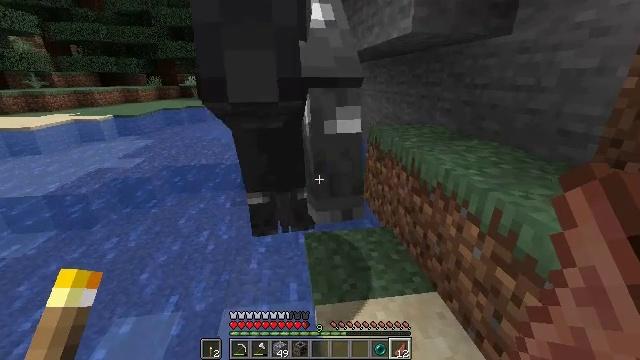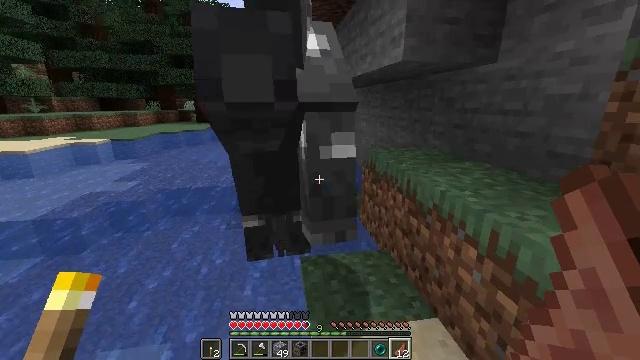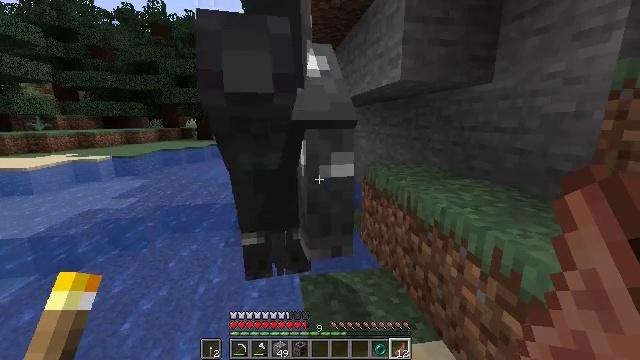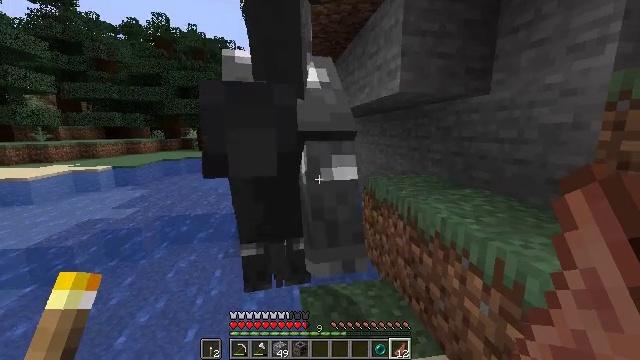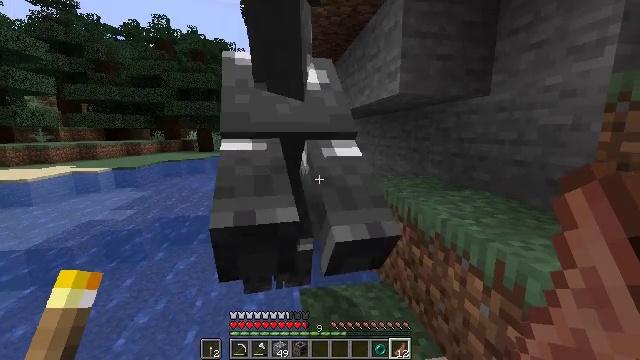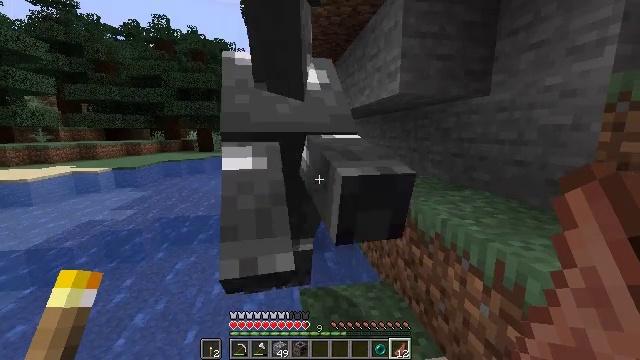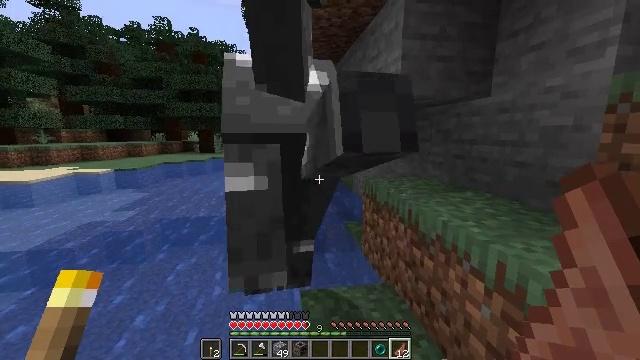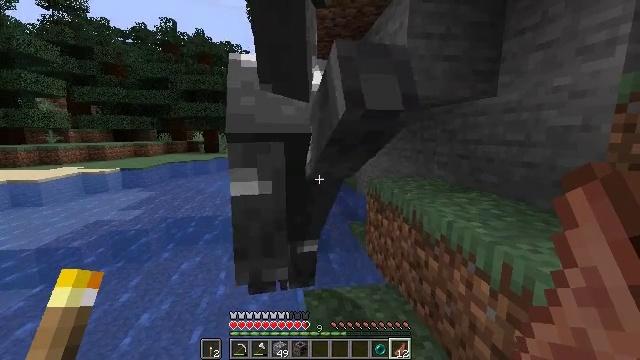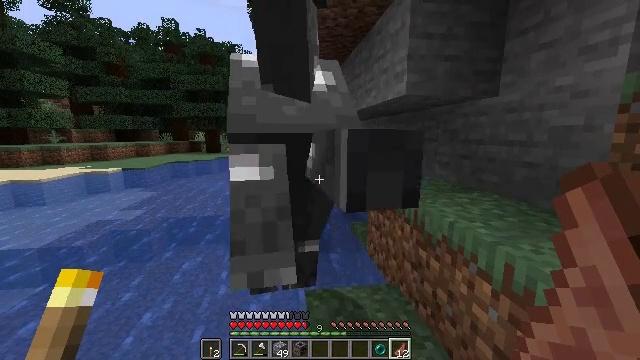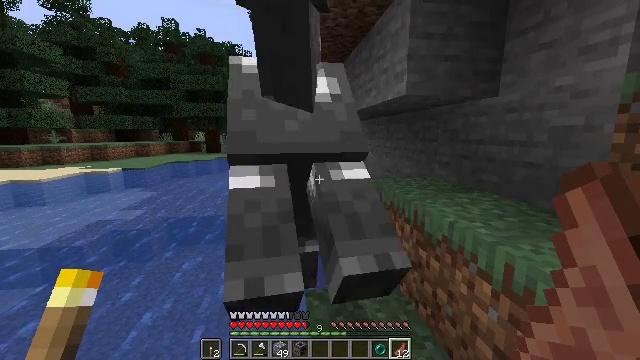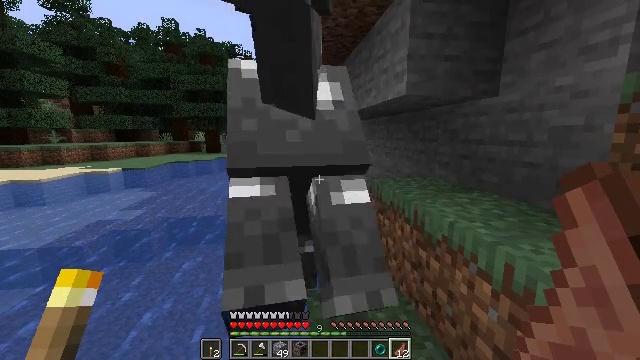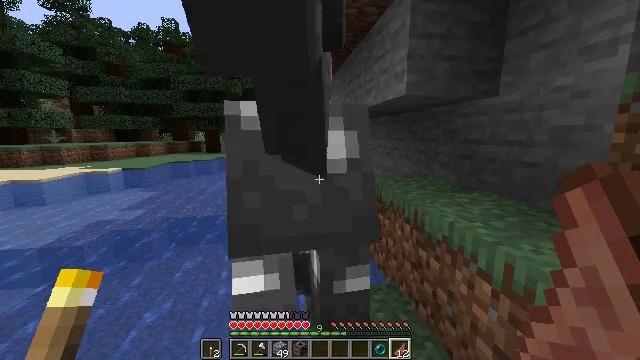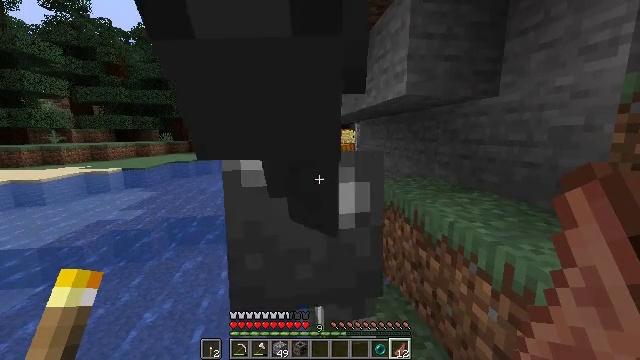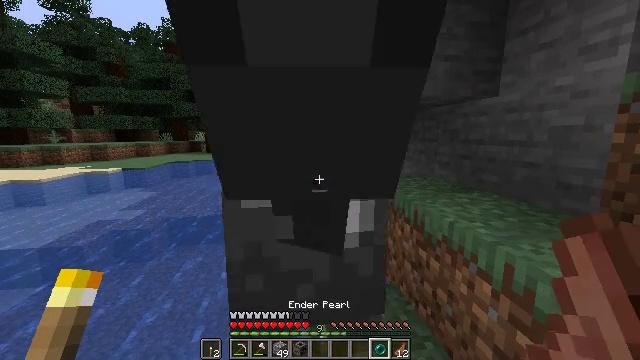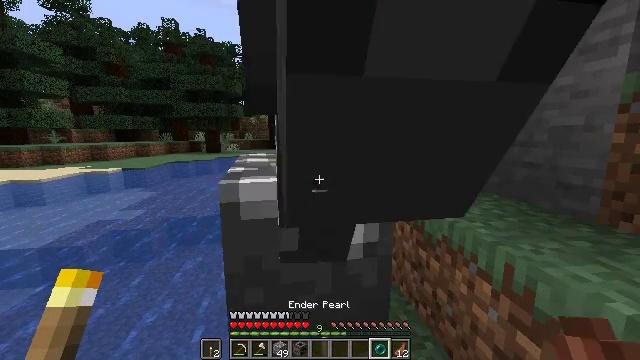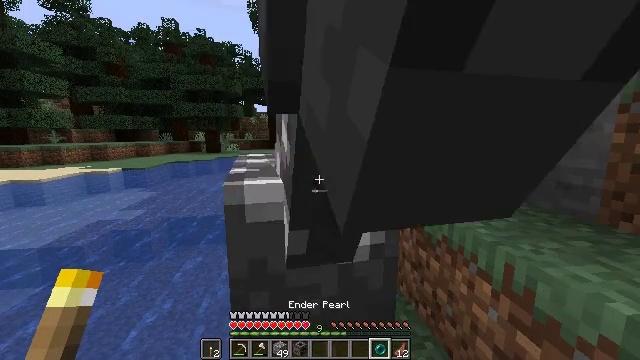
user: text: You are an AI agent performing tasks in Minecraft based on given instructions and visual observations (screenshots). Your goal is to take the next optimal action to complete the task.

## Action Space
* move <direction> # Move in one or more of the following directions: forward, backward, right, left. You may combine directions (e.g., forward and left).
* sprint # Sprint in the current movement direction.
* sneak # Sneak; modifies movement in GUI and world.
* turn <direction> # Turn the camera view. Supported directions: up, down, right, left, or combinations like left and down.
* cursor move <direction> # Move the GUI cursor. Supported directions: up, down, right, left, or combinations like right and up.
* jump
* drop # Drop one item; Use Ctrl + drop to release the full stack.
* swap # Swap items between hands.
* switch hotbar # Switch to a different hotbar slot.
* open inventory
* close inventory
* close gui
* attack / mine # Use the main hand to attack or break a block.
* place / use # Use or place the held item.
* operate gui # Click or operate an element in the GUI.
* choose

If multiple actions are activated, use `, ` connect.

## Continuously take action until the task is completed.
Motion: motion action
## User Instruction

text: Retrieve the blue bed from the ground.
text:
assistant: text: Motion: turn up
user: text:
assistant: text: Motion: turn up
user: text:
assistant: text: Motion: turn up
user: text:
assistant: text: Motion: no_op
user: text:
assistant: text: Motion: no_op
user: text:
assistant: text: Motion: no_op
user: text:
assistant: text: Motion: no_op
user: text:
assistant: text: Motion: no_op
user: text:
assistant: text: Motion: no_op
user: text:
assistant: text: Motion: no_op
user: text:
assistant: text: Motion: no_op
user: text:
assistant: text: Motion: no_op
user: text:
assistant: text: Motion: no_op
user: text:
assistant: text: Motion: no_op
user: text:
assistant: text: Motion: no_op
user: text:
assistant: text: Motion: no_op
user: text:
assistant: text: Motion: no_op
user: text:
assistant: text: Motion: no_op
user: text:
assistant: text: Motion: no_op
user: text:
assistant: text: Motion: use / place
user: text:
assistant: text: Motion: use / place
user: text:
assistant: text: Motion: use / place
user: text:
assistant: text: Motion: use / place
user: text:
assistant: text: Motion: no_op
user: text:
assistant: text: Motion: no_op
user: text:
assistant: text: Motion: no_op
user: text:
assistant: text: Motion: no_op
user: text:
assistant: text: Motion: no_op
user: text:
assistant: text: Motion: no_op
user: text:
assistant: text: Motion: no_op